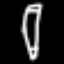
Label: pencil